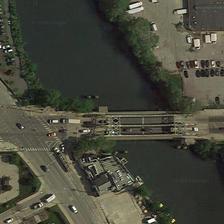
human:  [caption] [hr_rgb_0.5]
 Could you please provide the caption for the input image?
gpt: numerous off cars are parked in the areas which are near this bridge .

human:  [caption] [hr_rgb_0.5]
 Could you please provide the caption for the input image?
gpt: some green trees and several parking lots are in two sides of a river with a bridge .

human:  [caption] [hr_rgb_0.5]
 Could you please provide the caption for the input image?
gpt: a bridge is on a river with parking lots on two sides of it .

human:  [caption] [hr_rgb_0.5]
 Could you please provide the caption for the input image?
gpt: a bridge connected two city subdivisions with parking lots separately .

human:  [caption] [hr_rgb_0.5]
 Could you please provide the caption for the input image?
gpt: a bridge is on a river with parking lots on two sides of it .